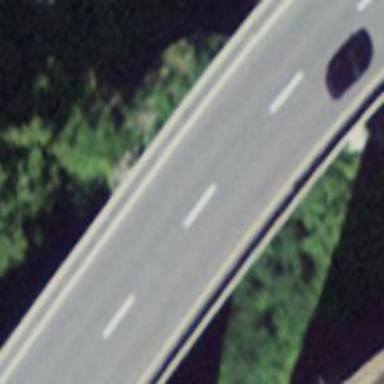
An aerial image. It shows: Primary highway bridge with asphalt surface.